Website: apple
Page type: account-selection
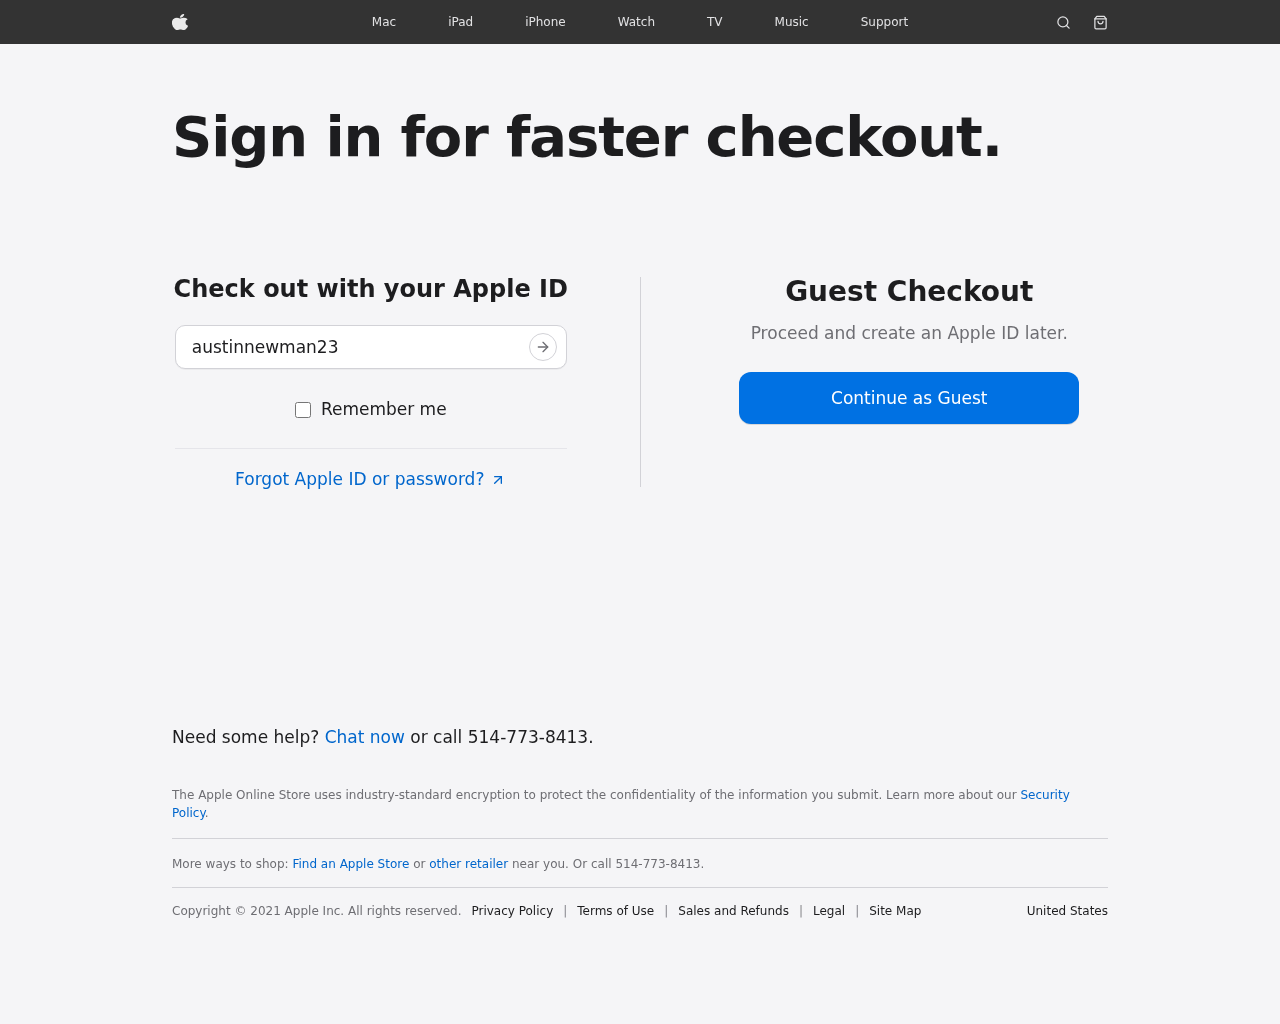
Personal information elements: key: PII_LOGIN_USERNAME
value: austinnewman23